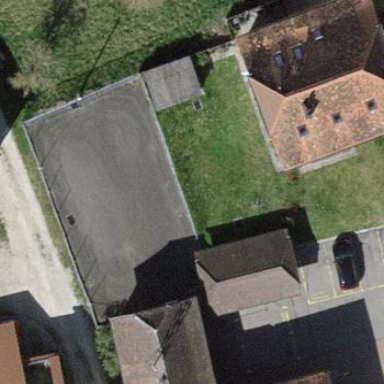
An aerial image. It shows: Basketball court with asphalt surface.